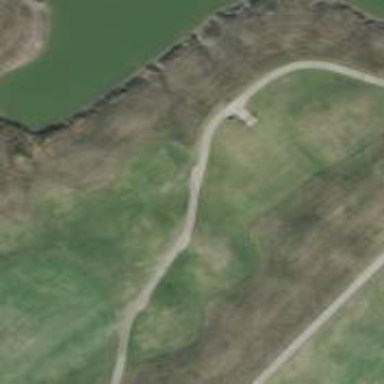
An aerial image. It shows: Path designated for golf carts.